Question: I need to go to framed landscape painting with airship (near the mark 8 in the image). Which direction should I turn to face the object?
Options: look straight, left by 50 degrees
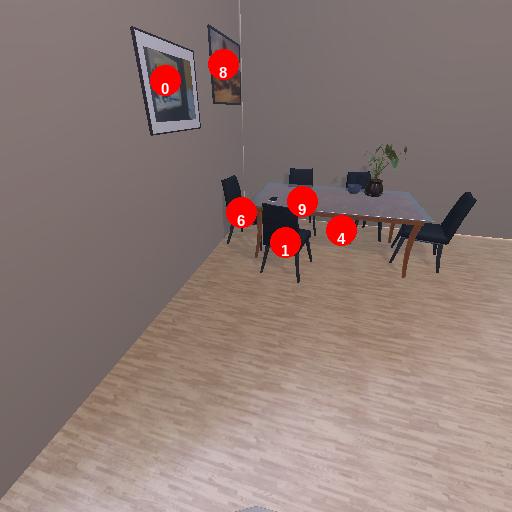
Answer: look straight